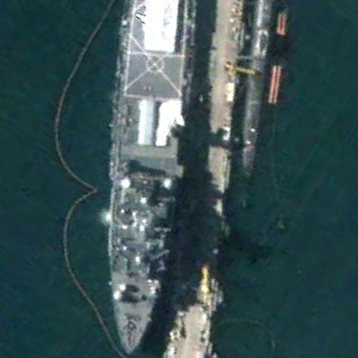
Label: combat